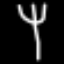
Label: fork